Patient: sex F, age 76
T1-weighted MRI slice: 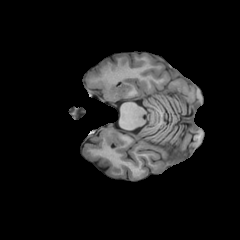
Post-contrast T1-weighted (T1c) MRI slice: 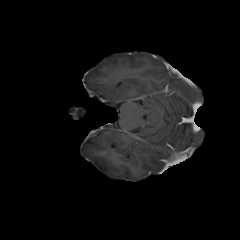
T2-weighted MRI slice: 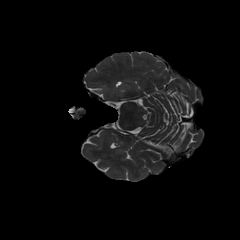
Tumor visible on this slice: no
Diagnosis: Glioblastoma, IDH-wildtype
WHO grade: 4